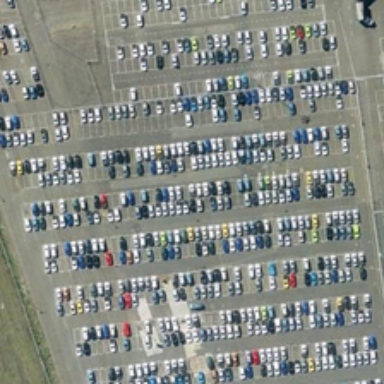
Many cars are parked in a large parking lot .